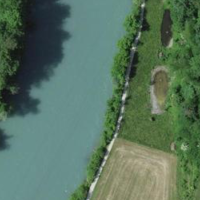
EUNIS habitat code: 25
Species observed at this site:
Pseudochorthippus parallelus
Tanacetum vulgare
Chorthippus biguttulus
Centaurea scabiosa